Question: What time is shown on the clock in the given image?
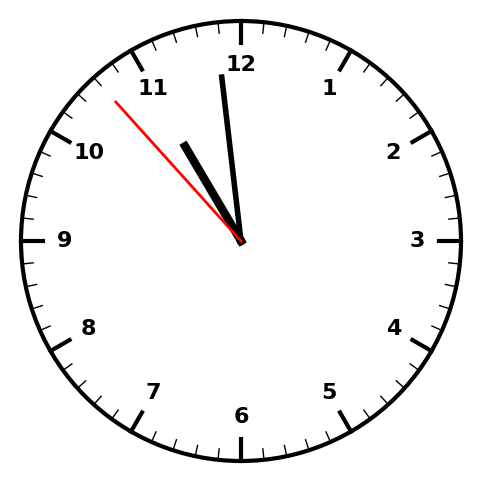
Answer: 10:58:53